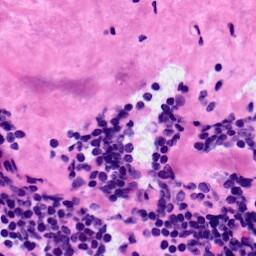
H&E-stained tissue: LymphNode